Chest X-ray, PA view. Patient: 53 years old, sex M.
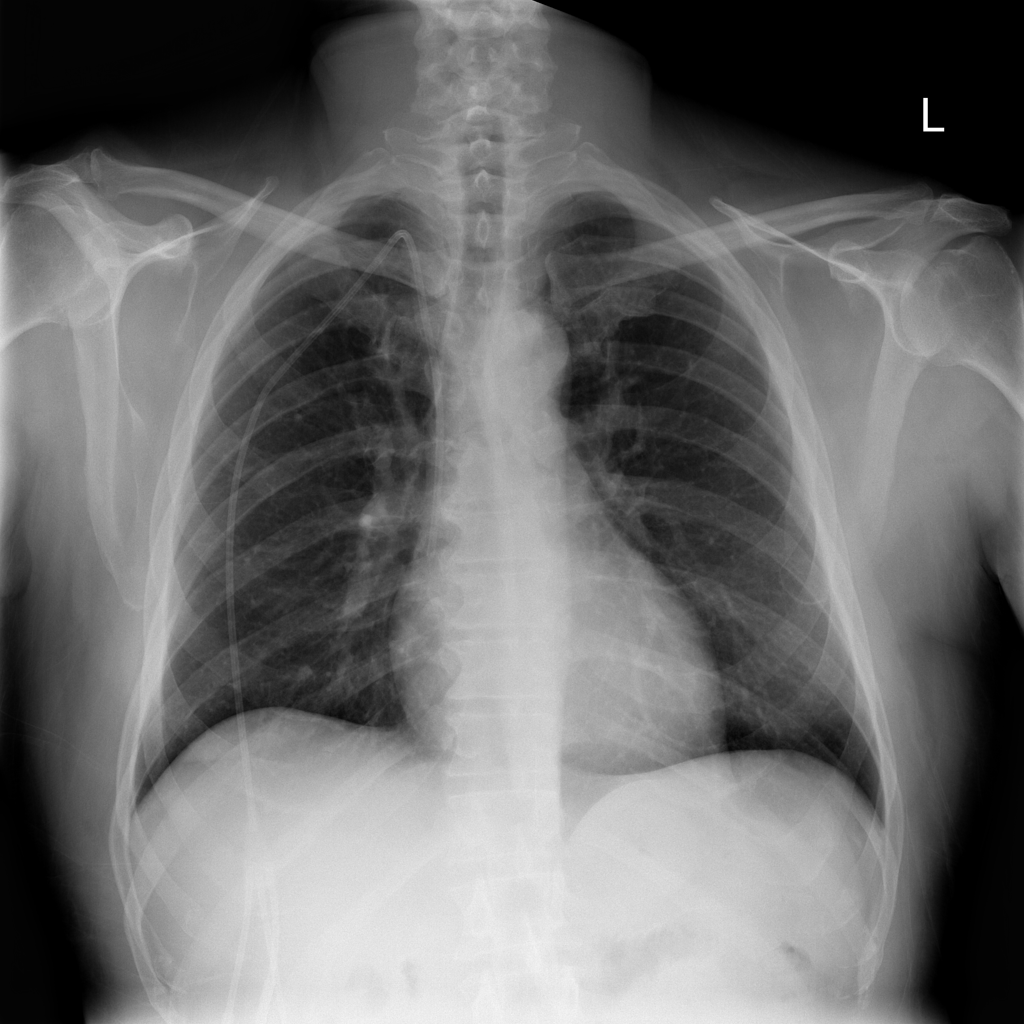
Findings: No Finding